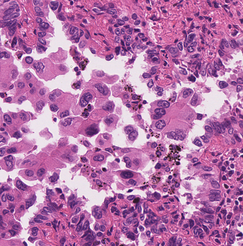
Tumor epithelial tissue: yes
Tumor-associated stroma tissue: yes
Normal tissue: no